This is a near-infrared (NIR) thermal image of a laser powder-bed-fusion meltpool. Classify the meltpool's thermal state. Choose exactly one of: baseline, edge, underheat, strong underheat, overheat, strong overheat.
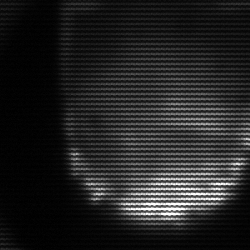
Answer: edge